Interaction volume radius: 5 \u00c5
Interaction volume height: 30 \u00c5
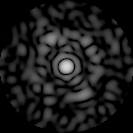
Disorder parameter: 0.834